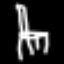
Label: chair